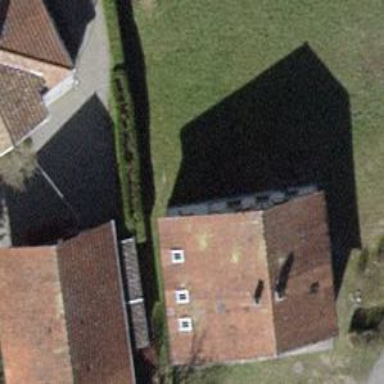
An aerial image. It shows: Detached building with gabled roof.